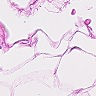
Metastatic tissue present: no